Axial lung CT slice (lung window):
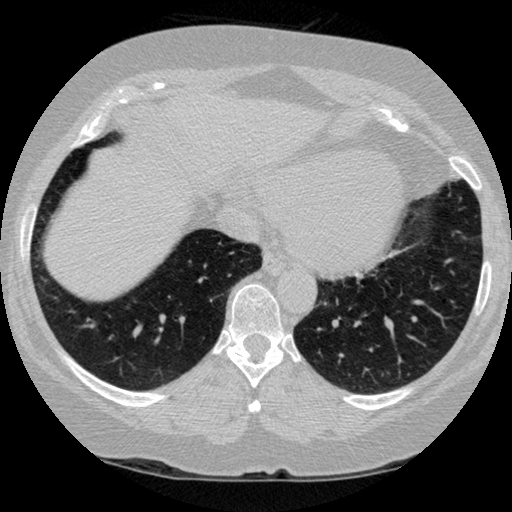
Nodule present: no